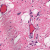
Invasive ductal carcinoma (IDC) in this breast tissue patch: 0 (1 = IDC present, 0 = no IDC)